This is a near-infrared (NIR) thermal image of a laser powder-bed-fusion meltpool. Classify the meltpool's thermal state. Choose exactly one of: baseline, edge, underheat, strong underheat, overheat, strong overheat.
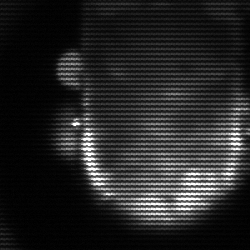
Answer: baseline